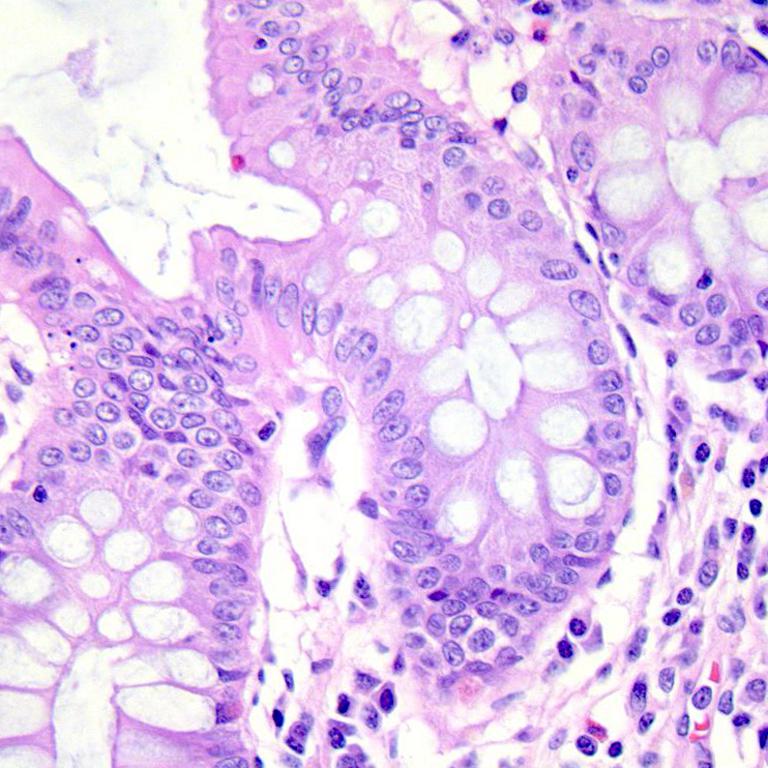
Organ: colon
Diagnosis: benign